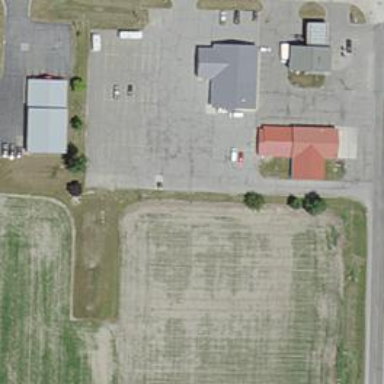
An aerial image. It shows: Parking area.